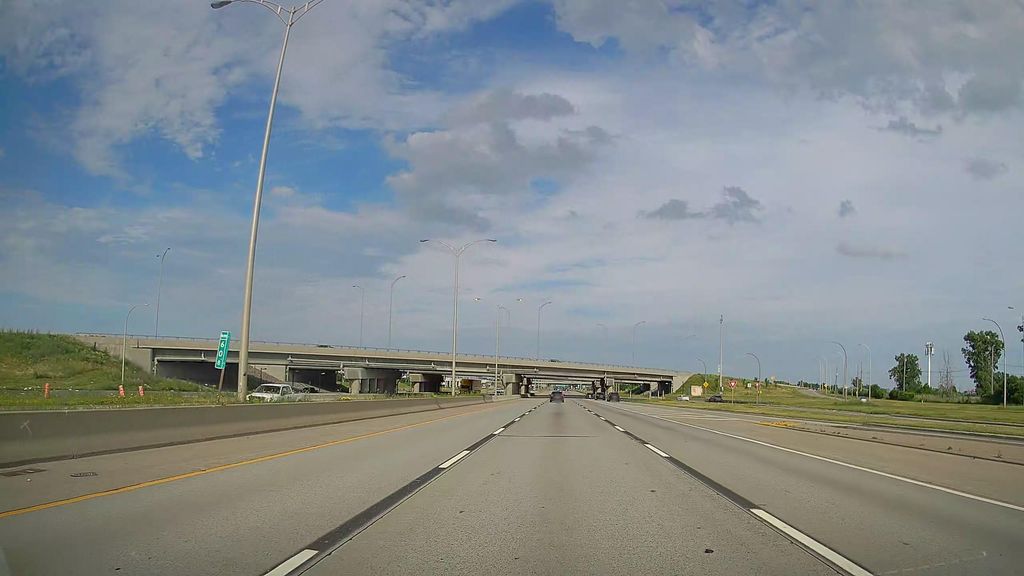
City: montreal